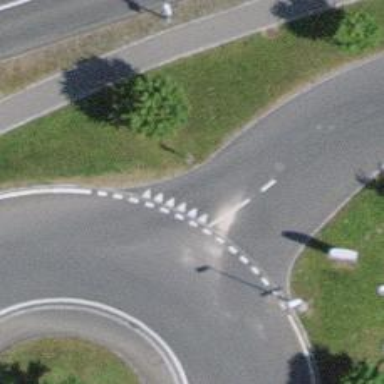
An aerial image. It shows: Road with "give way" sign.